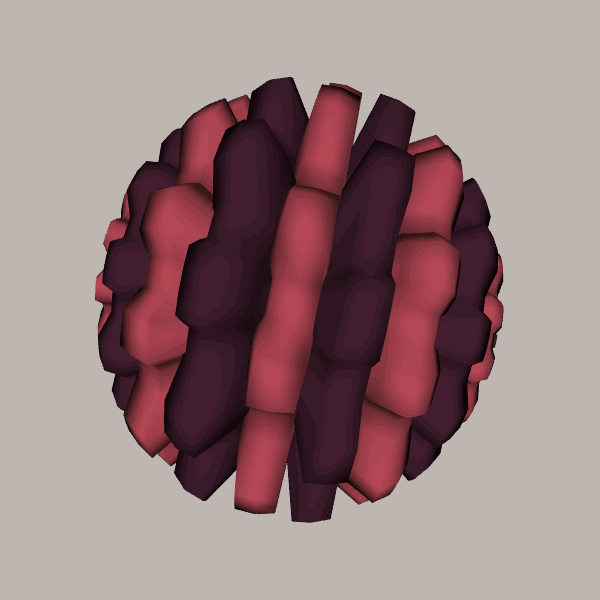
Background: light